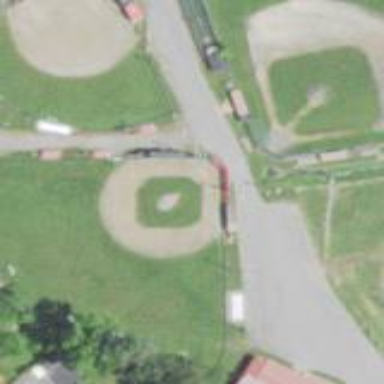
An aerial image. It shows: Baseball pitch for leisure and sports activities.